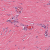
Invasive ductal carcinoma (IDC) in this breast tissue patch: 0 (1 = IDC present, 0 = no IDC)